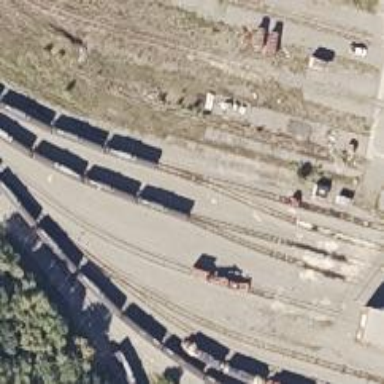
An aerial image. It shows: Railway yard.